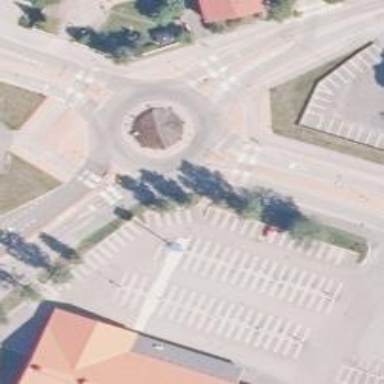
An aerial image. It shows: Secondary road leading to roundabout.